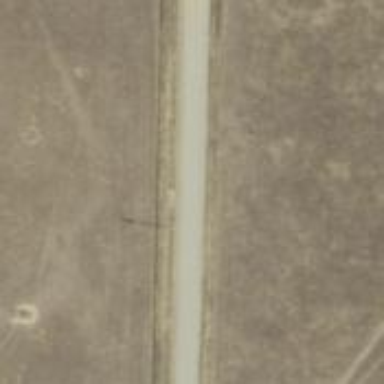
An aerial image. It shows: Power pole.